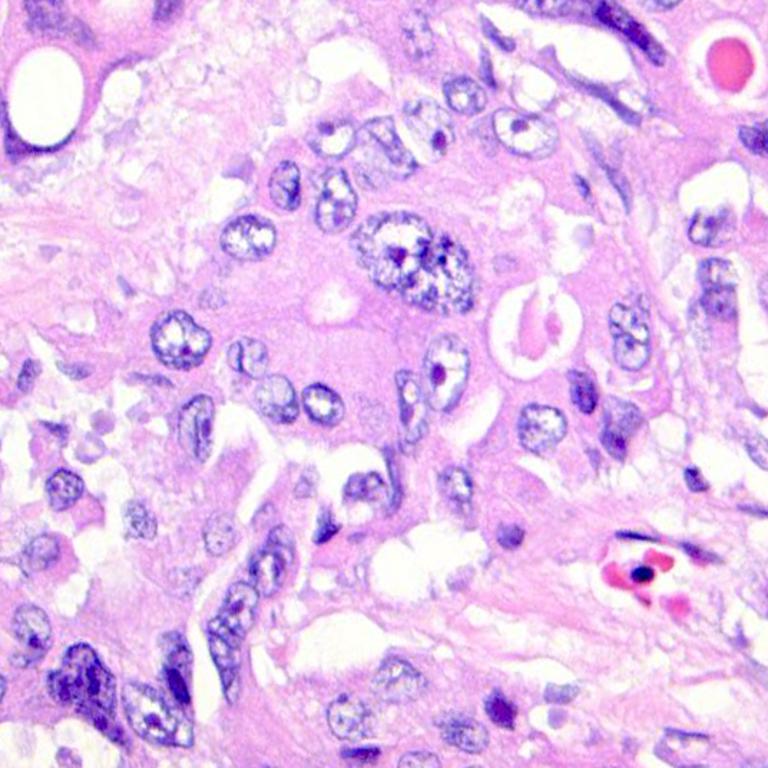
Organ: colon
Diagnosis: adenocarcinomas